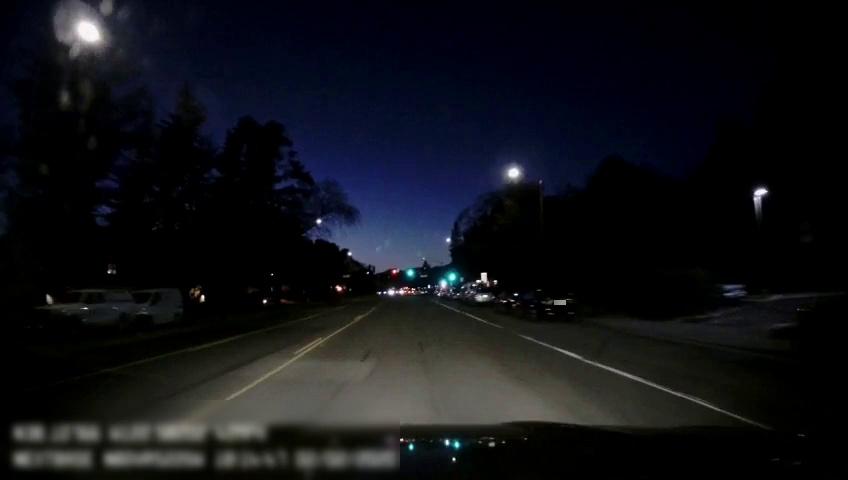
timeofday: Night
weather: Other
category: Drivable Space
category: Vehicles | SUV
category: Vehicles | Van
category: Vehicles | SUV
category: Vehicles | SUV
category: Vehicles | Van
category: Vehicles | SUV
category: Vehicles | SUV
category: Vehicles | Car
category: Vehicles | Car
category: Lanes | Opposite Lane
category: Lanes | Current Lane
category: Lanes | Current Lane
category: Lanes | Alternate Lane
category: Lanes | Alternate Lane